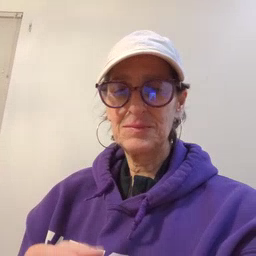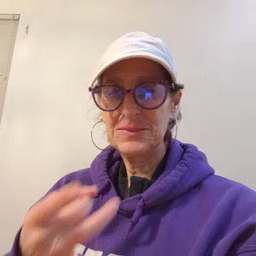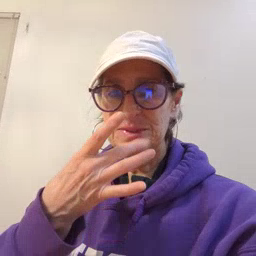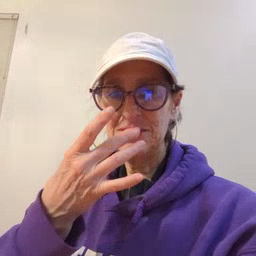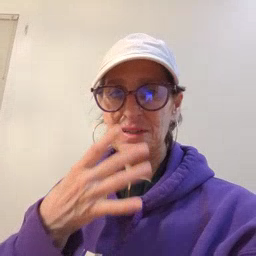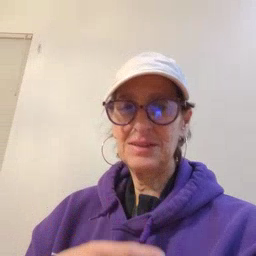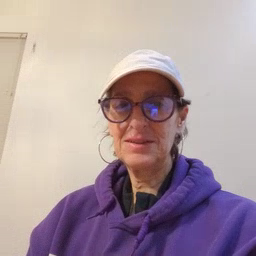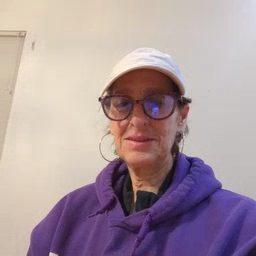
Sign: snack